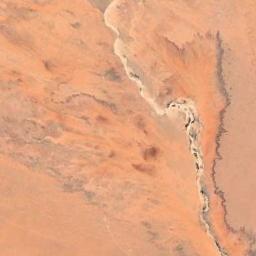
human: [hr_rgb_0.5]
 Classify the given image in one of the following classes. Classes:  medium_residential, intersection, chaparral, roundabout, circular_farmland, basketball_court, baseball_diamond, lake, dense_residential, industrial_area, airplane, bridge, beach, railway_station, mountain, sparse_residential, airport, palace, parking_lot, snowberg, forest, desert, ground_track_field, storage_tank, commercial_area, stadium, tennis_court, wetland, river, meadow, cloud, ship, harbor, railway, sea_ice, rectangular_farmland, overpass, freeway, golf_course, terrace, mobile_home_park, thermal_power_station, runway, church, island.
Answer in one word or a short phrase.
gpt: desert